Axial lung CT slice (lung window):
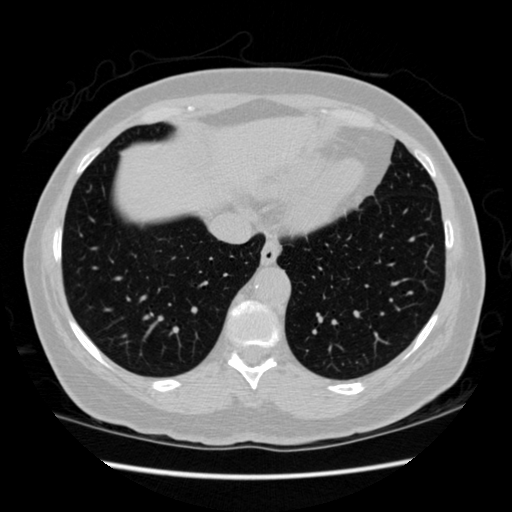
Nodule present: no